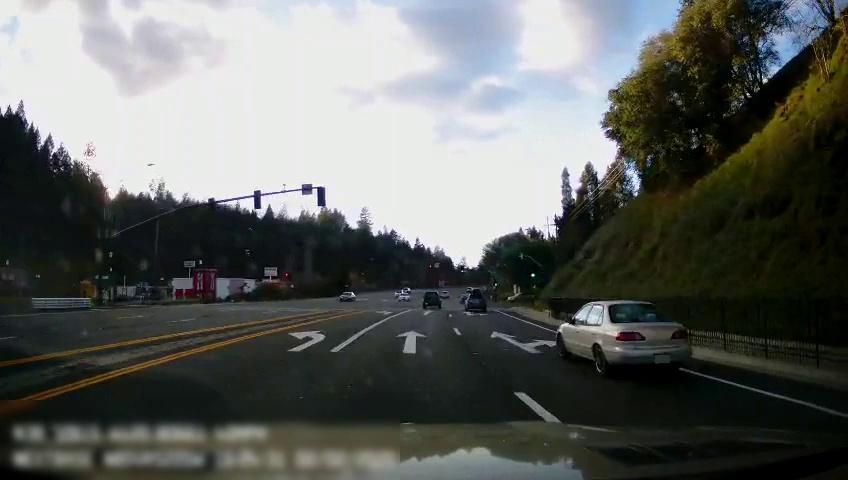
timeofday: Day
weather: Sunny
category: Drivable Space
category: Vehicles | Car
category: Vehicles | SUV
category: Vehicles | Car
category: Vehicles | SUV
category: Vehicles | SUV
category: Vehicles | SUV
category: Vehicles | Car
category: Vehicles | Car
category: Vehicles | SUV
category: Lanes | Current Lane
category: Lanes | Alternate Lane
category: Lanes | Current Lane
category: Lanes | Current Lane
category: Lanes | Opposite Lane
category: Lanes | Opposite Lane
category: Lanes | Opposite Lane
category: Lanes | Opposite Lane
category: Lanes | Opposite Lane
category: Traffic | Lights
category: Traffic | Lights
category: Traffic | Lights